Fundus camera: canon
Shooting center: optic_disc
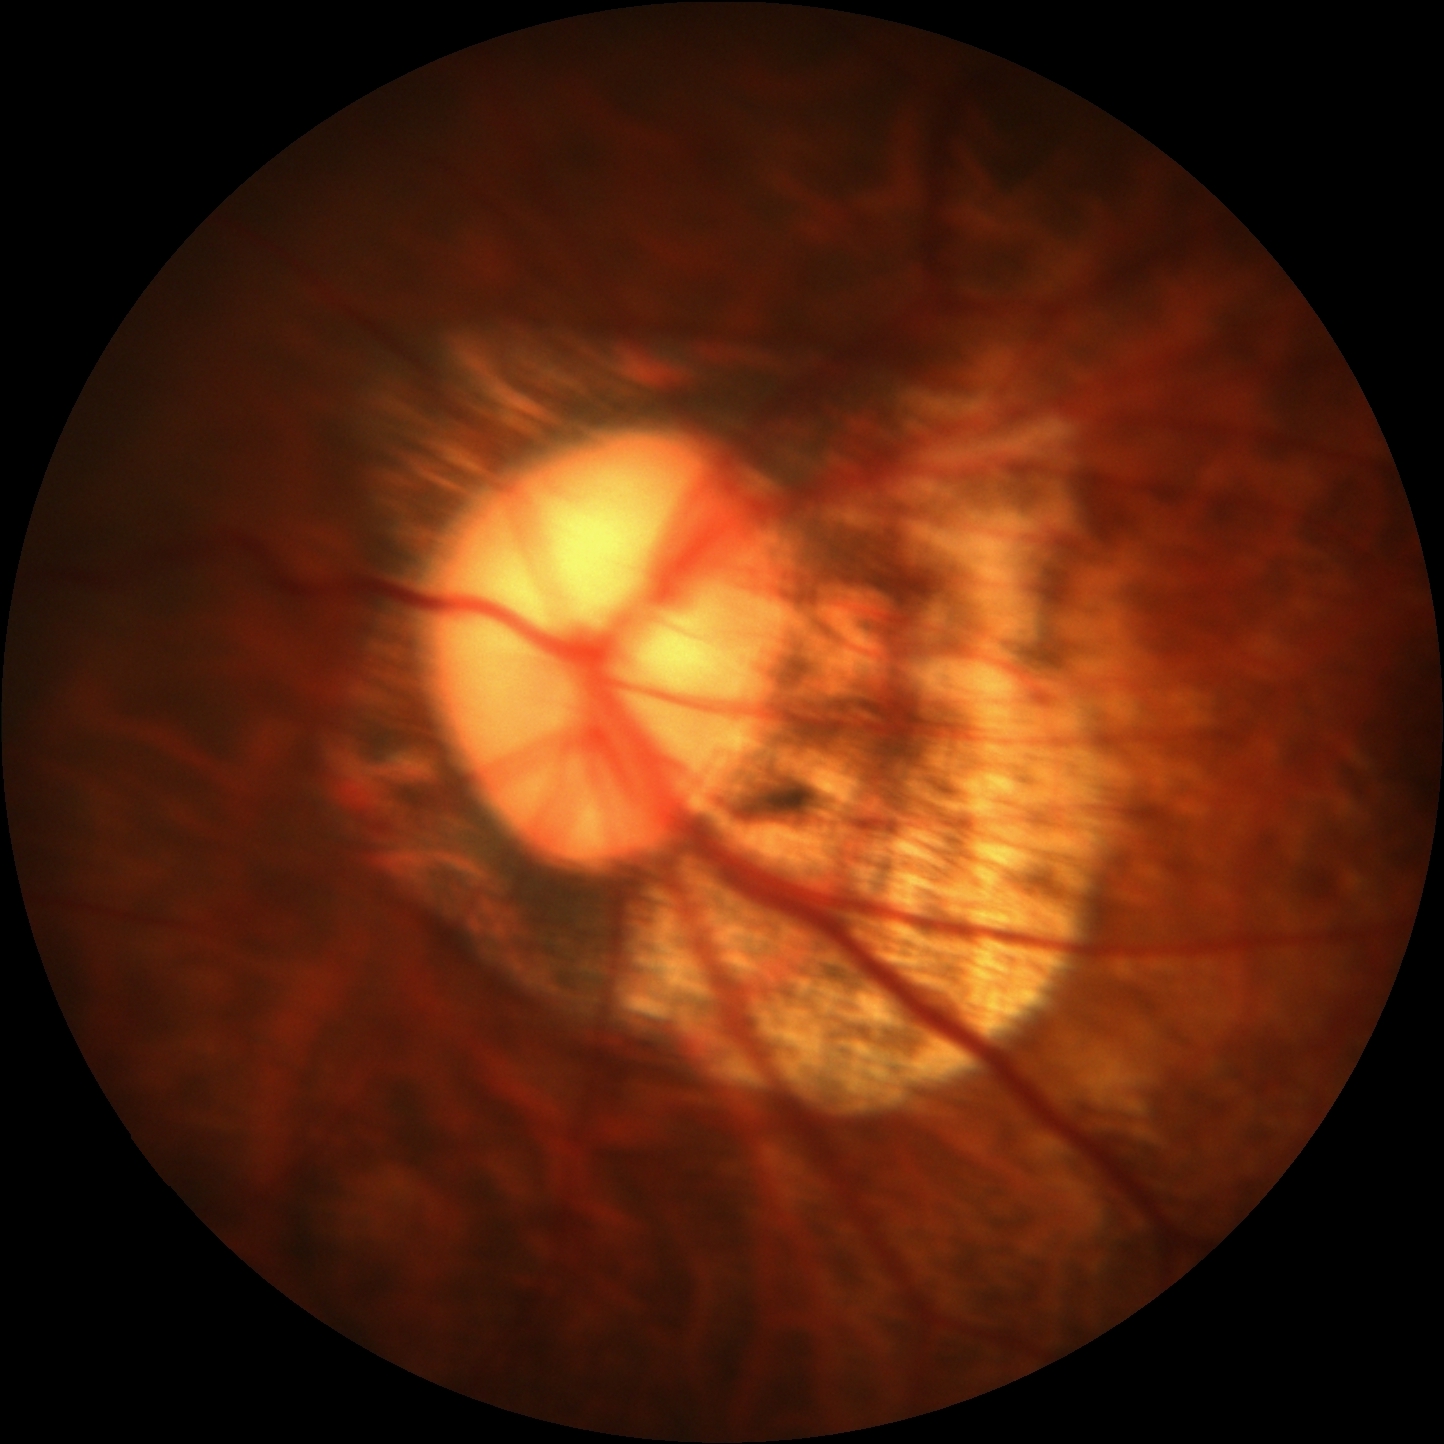
Pathologic myopia: yes
Patchy retinal atrophy: present
Retinal detachment: absent